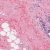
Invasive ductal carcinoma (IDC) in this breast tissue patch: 0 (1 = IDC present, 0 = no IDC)